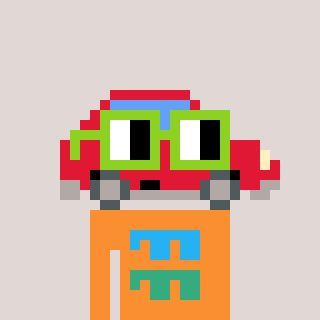
a pixel art character with square light green glasses, a car-shaped head and a orange-colored body on a warm background